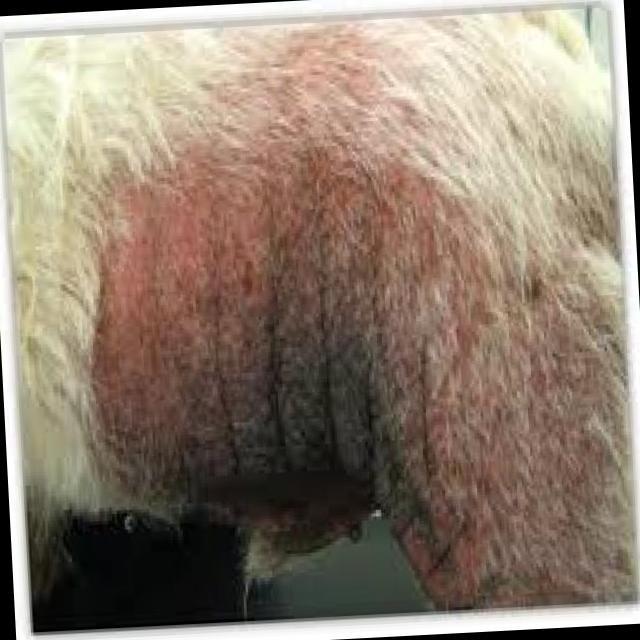
Canine fungal skin infection — characterized by alopecia, scaling, crusting, and circular lesions. Common agents include Malassezia and Candida species.